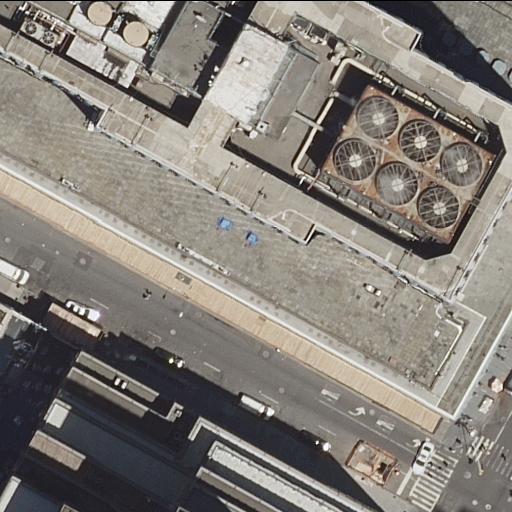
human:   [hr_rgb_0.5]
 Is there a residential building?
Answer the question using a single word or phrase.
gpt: yes

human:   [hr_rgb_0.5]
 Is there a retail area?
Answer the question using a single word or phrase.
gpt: yes

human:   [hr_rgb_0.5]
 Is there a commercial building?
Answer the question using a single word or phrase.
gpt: yes

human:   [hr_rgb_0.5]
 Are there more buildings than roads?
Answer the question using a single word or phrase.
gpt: no

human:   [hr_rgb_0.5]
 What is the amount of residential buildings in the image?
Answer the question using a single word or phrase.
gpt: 2

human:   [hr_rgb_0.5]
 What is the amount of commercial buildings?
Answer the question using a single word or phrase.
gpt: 3

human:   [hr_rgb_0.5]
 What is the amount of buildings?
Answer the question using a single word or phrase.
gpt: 5

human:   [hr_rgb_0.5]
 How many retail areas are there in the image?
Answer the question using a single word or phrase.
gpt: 1

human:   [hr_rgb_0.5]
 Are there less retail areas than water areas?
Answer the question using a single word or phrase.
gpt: no

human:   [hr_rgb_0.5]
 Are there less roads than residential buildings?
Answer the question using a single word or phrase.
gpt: no

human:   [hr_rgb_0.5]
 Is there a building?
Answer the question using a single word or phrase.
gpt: yes

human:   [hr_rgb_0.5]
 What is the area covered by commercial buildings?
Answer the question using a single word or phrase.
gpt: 6196m2

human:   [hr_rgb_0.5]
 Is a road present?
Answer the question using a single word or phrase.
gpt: yes

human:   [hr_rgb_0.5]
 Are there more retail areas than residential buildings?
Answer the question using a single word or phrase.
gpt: no

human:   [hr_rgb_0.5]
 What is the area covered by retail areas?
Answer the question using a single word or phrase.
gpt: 2527m2

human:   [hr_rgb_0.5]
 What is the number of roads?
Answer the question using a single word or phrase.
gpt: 7

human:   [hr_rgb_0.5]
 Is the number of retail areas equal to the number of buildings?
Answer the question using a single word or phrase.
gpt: no

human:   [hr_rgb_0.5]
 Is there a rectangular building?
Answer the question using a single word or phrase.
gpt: yes

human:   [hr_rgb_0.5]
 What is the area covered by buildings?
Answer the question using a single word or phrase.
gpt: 6300m2

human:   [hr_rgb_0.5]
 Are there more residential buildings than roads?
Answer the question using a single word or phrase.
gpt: no

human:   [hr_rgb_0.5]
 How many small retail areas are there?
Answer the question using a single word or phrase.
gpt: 0

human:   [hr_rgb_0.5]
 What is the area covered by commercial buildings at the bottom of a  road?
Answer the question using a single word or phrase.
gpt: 13m2

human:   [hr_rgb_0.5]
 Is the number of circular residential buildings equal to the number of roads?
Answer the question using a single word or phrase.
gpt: no

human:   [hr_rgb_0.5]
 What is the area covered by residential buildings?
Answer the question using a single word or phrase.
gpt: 103m2

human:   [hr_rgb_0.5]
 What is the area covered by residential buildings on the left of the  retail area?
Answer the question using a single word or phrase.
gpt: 103m2

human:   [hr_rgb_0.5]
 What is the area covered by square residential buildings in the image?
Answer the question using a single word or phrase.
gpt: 0m2

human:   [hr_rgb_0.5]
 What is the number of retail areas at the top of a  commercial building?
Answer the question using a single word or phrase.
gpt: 1

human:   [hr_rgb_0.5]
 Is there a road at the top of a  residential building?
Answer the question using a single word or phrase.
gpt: yes

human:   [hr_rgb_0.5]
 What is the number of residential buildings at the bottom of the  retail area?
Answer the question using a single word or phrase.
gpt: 2

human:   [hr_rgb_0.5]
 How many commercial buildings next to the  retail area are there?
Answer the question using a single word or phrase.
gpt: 3

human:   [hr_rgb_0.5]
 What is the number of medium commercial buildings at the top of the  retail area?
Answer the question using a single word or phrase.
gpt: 0

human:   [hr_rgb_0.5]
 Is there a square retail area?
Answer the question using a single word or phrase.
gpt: no

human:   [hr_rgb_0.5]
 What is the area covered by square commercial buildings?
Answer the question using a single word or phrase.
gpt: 0m2

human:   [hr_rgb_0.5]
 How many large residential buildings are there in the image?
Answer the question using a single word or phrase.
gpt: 0

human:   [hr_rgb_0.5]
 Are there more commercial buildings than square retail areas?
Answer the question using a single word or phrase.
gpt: yes

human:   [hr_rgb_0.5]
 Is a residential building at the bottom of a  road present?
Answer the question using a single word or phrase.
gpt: yes

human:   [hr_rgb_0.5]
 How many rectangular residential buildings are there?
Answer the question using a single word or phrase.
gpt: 2

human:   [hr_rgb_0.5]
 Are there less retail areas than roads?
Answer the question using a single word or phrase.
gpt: yes

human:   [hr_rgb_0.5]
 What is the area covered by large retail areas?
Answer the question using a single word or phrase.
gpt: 2527m2

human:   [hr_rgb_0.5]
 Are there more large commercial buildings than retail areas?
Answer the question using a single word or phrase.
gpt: no

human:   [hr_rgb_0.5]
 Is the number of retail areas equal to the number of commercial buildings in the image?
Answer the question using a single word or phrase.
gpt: no

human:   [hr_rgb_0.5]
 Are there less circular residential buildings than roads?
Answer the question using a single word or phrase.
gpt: yes

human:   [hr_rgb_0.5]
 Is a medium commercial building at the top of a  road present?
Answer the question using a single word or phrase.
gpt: no

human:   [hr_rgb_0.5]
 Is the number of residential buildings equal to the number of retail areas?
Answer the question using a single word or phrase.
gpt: no

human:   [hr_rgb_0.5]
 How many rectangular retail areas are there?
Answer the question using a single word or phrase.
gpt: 0

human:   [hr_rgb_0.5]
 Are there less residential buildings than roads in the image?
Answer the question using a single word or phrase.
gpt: yes

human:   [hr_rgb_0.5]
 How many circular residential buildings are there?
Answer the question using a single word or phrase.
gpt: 0

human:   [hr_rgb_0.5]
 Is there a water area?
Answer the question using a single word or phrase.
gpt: no

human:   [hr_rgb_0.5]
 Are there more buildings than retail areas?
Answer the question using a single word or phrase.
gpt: yes

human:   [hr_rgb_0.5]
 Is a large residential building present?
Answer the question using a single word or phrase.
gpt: no

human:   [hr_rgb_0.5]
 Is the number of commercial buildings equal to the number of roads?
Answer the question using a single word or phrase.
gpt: no

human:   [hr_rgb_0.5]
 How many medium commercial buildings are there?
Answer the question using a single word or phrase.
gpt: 0

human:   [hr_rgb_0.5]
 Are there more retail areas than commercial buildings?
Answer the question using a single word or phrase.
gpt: no

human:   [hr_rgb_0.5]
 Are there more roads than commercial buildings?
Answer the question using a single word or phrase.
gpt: yes

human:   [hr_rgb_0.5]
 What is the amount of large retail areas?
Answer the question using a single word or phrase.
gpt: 1

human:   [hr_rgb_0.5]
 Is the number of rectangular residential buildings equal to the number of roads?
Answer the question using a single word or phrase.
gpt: no

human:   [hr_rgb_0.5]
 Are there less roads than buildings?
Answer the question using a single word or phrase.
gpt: no

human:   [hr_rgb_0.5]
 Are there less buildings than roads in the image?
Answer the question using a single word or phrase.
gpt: yes

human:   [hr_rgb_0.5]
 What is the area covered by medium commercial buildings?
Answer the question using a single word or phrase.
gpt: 0m2

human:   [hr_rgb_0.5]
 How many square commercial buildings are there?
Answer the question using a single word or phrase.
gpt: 0

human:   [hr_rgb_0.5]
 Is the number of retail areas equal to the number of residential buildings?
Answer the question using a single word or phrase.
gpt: no

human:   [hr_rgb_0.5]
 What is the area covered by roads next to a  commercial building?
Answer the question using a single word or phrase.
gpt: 0m2

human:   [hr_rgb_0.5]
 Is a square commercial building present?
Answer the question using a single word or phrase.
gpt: no

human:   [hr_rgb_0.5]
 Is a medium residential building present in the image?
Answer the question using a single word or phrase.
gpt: no